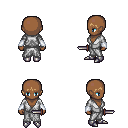
a pixel art fantasy rpg character, female body template, human, dark skin, white robe, teal pants, plain hairstyle, white cloth bracers, metal boots, dagger, four views (front, back, left, right), 2x2 character sprite sheet, small pixel art, hard edges, no anti-aliasing